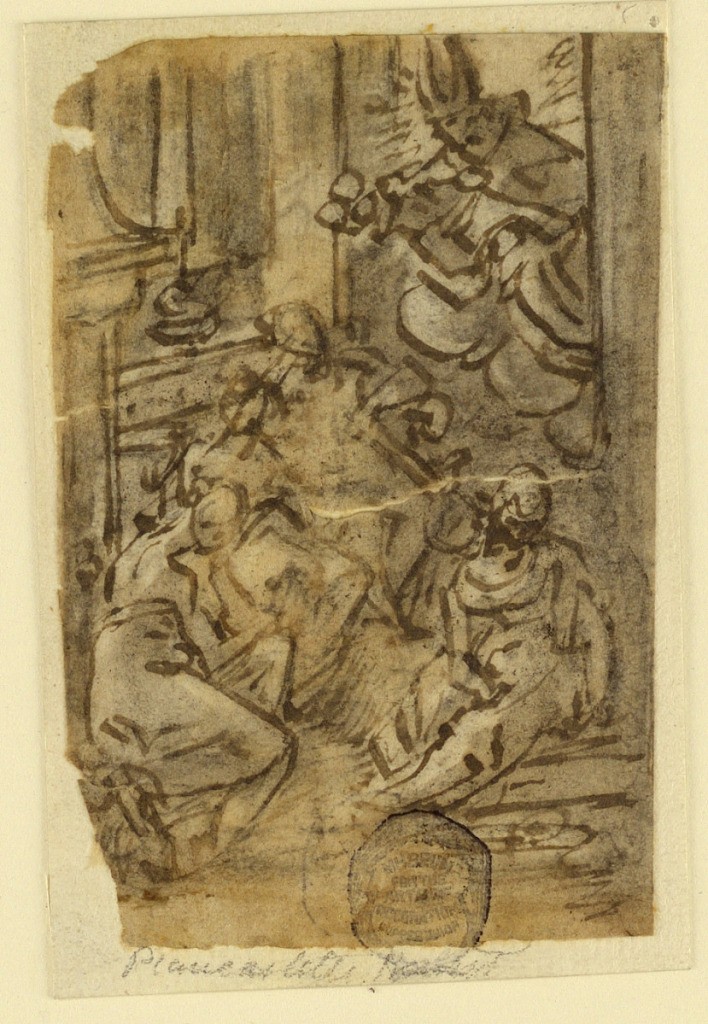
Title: The Charity of Saint Nicholas
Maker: Jan van der Straet, called Stradanus, Flemish, 1523–1605
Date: ca. 1585 - 1588
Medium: Recto: pen and brown ink, brush and brown and black washes over black chalk on laid paper Verso: pen and brown ink on laid paper.
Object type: Drawing
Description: Recto: View of an interior by a hearth. Three girls sit nearby, carrying out household tasks. In the background at left, their father, an impoverished nobleman, sits resting his head on his hand. A winged devil appears over his head. Saint Nicholas, wearing a miter, appears at a window in the background at right, offering three golden balls to the girls.